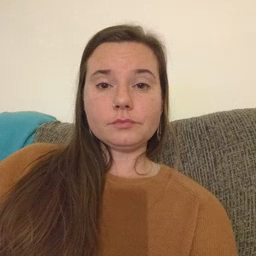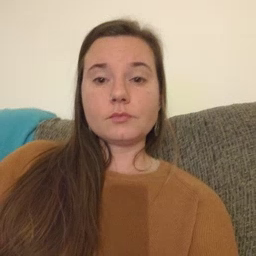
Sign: frog